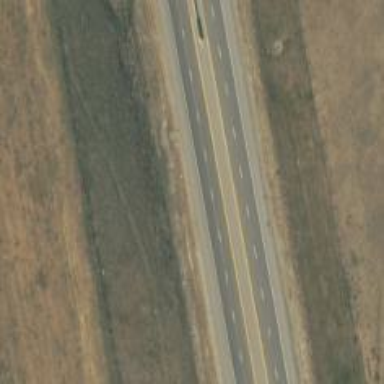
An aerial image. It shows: Asphalt road classified as trunk highway.